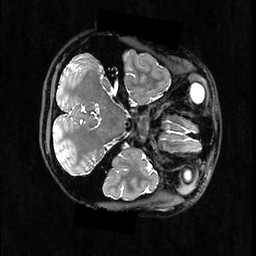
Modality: T2w
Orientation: axial
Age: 22
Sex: female
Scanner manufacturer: ge
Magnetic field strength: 3 T
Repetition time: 3.202 s
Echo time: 0.06582 s